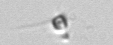
Label: Calciopappus